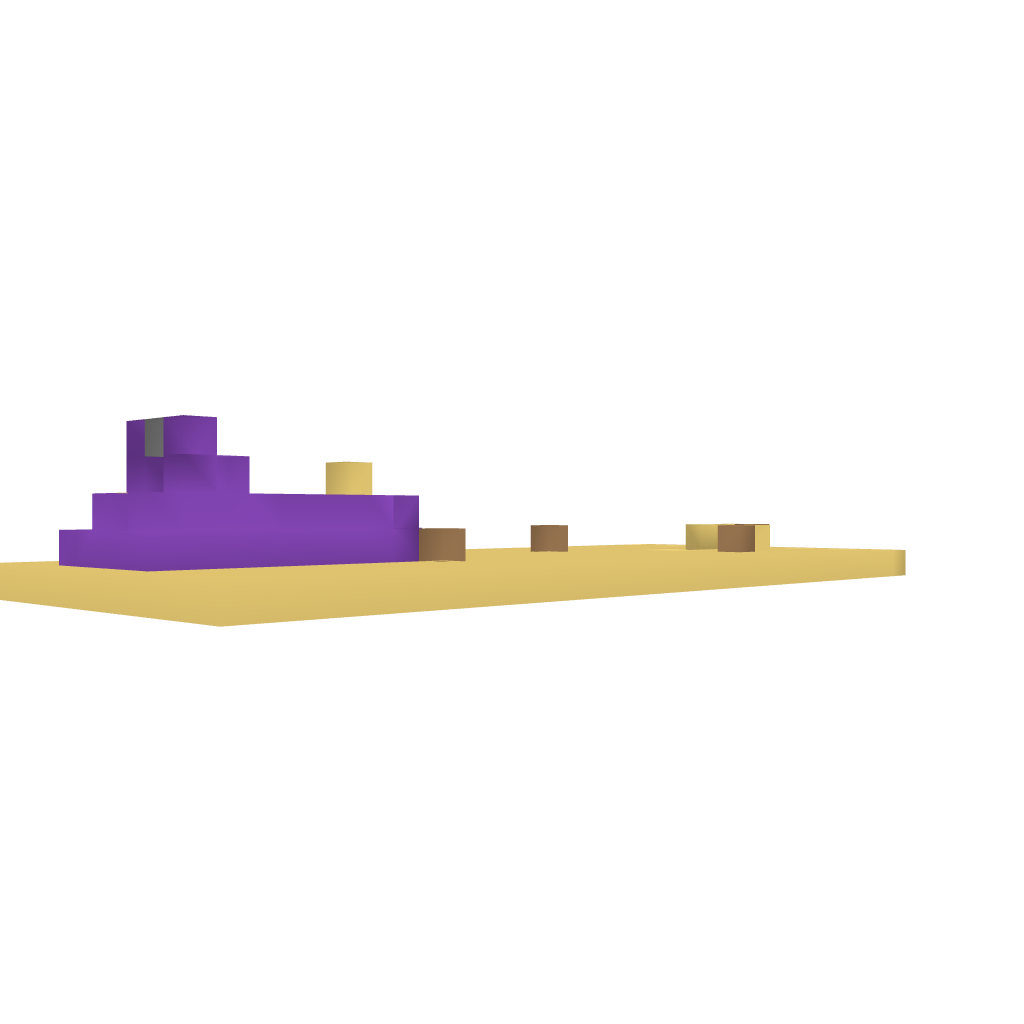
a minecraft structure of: Automatic TNT Cannon (Basic) bad low quality